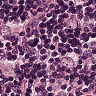
Metastatic tissue present: yes